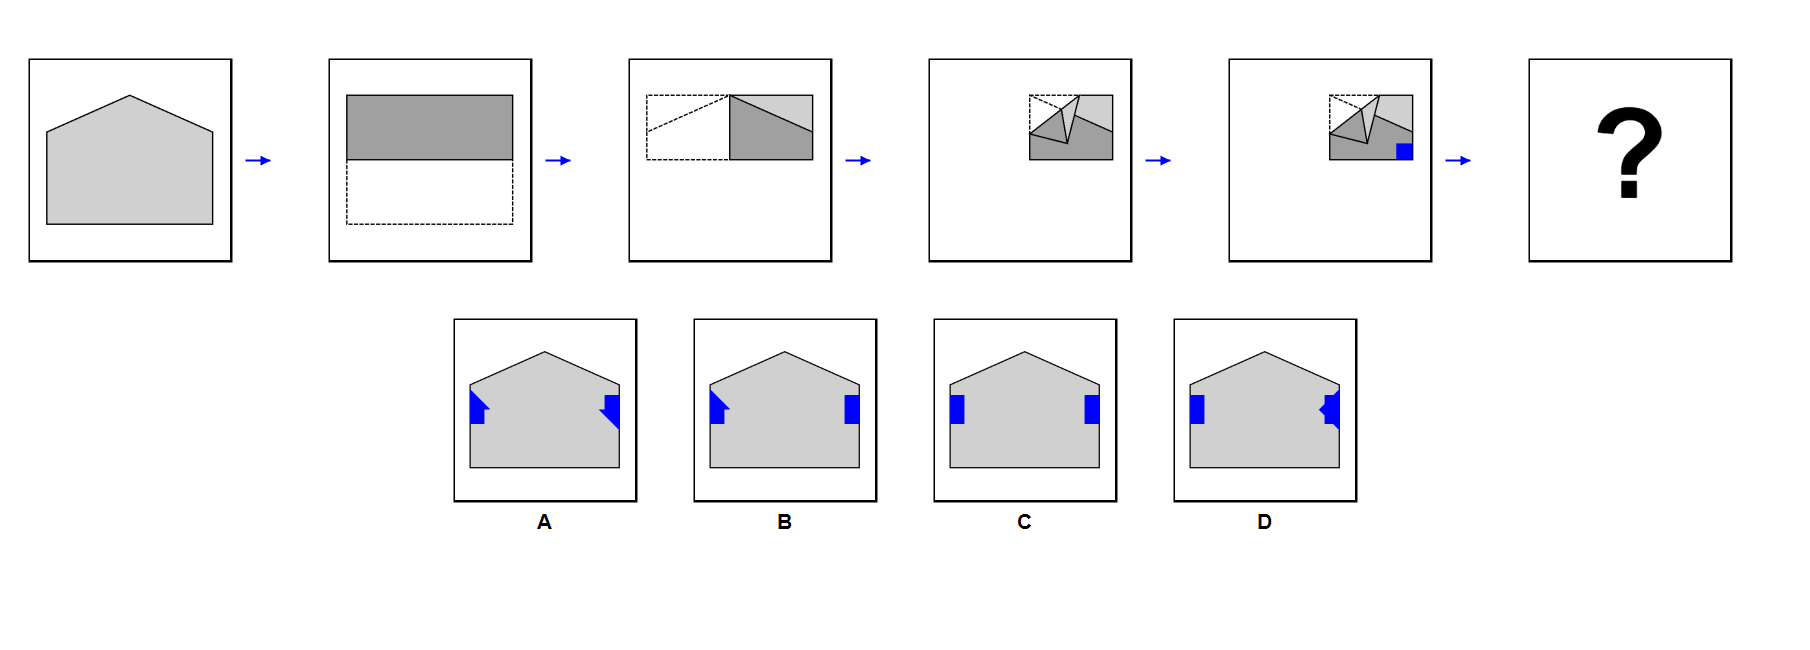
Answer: C